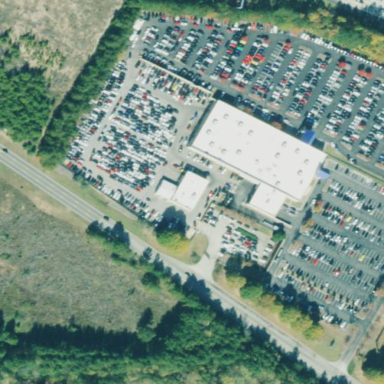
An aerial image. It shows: Building that houses car shop.